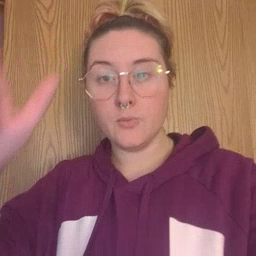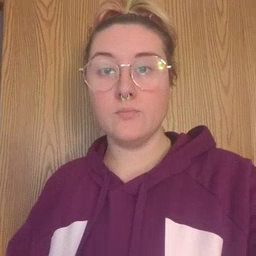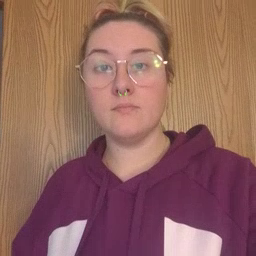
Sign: moon